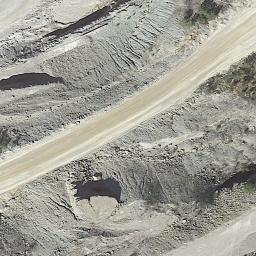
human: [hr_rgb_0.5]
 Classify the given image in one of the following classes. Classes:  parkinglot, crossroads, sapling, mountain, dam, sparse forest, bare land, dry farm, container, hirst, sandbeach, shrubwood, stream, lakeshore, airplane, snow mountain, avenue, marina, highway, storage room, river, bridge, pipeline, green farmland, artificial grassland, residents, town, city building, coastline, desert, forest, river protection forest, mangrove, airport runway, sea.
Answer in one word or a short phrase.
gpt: bare land